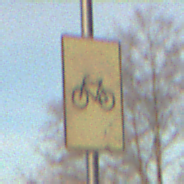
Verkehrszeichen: RadverkehrOhnePfeilsymbol
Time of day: SunriseSunset
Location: Outdoor (Nature)
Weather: PartlyCloudy
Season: NotSpecified
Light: Natural